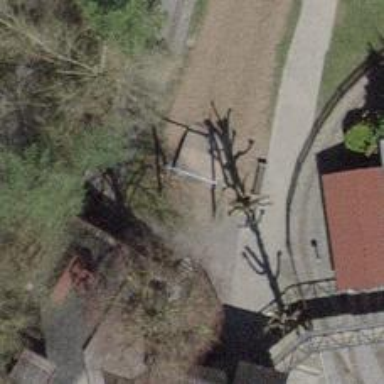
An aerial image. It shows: Miniature railway tunnel.